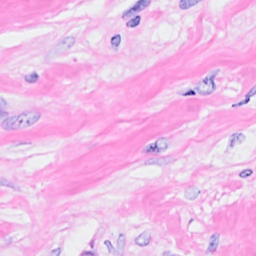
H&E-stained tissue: Breast